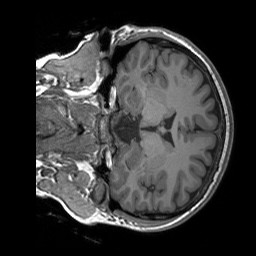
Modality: T1w
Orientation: coronal
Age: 32
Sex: female
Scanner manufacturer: siemens
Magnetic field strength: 3 T
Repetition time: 1.9 s
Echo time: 0.00243 s